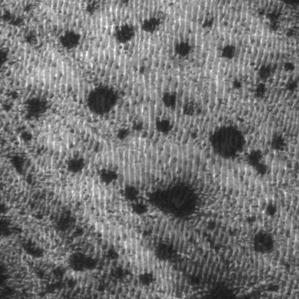
Label: frost